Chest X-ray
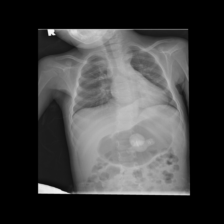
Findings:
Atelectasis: negative
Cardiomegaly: negative
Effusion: negative
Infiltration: negative
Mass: negative
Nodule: negative
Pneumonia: negative
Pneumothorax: negative
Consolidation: negative
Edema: negative
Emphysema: negative
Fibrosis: negative
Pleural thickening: negative
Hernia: negative